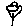
Label: flower